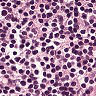
Metastatic tissue present: no